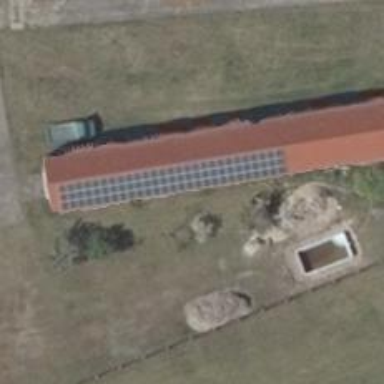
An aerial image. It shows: Small solar photovoltaic panel used as generator to produce electricity.